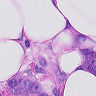
Metastatic tissue present: yes